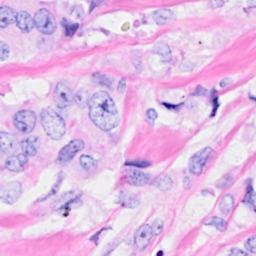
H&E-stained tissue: Breast